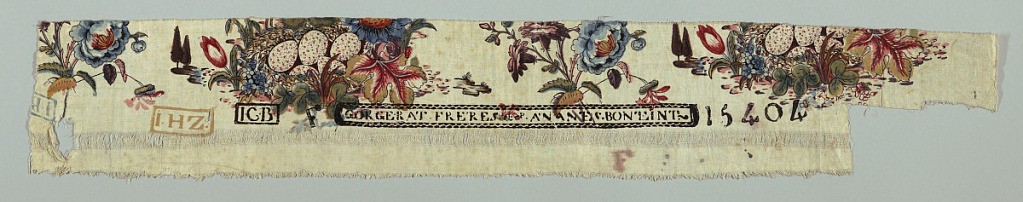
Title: Chef de piece
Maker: Gorgerat Frères et Cie., Nantes, France, 1783–1815
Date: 1770–85
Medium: cotton Technique: block printed on plain weave
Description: Bottom of a polychrome design which shows speckled bird's eggs in a nest alternate with sprigs of flowers.

Colors (blocks): two blues, two reds, black, olive and grey-brown.